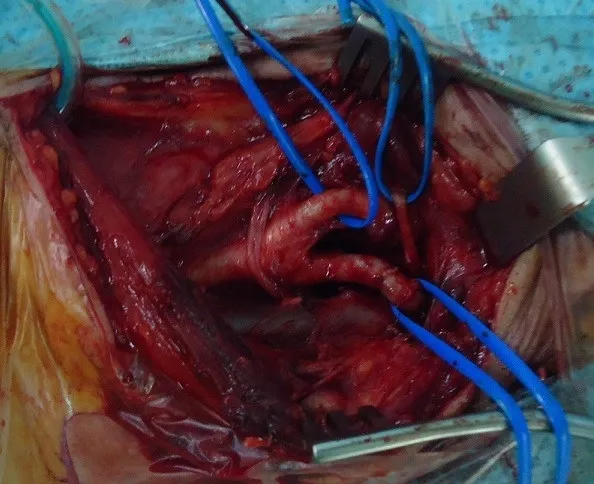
Intraoperative view: final result: end to end suture after total excision of the aneurysm.
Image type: medical_photograph (other_medical_photograph)